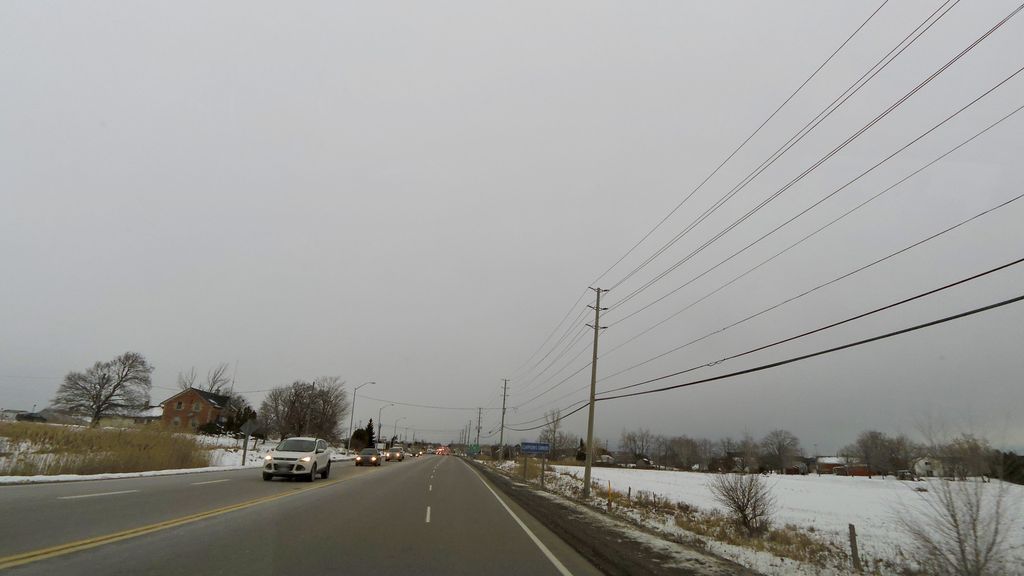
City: hamilton